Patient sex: M
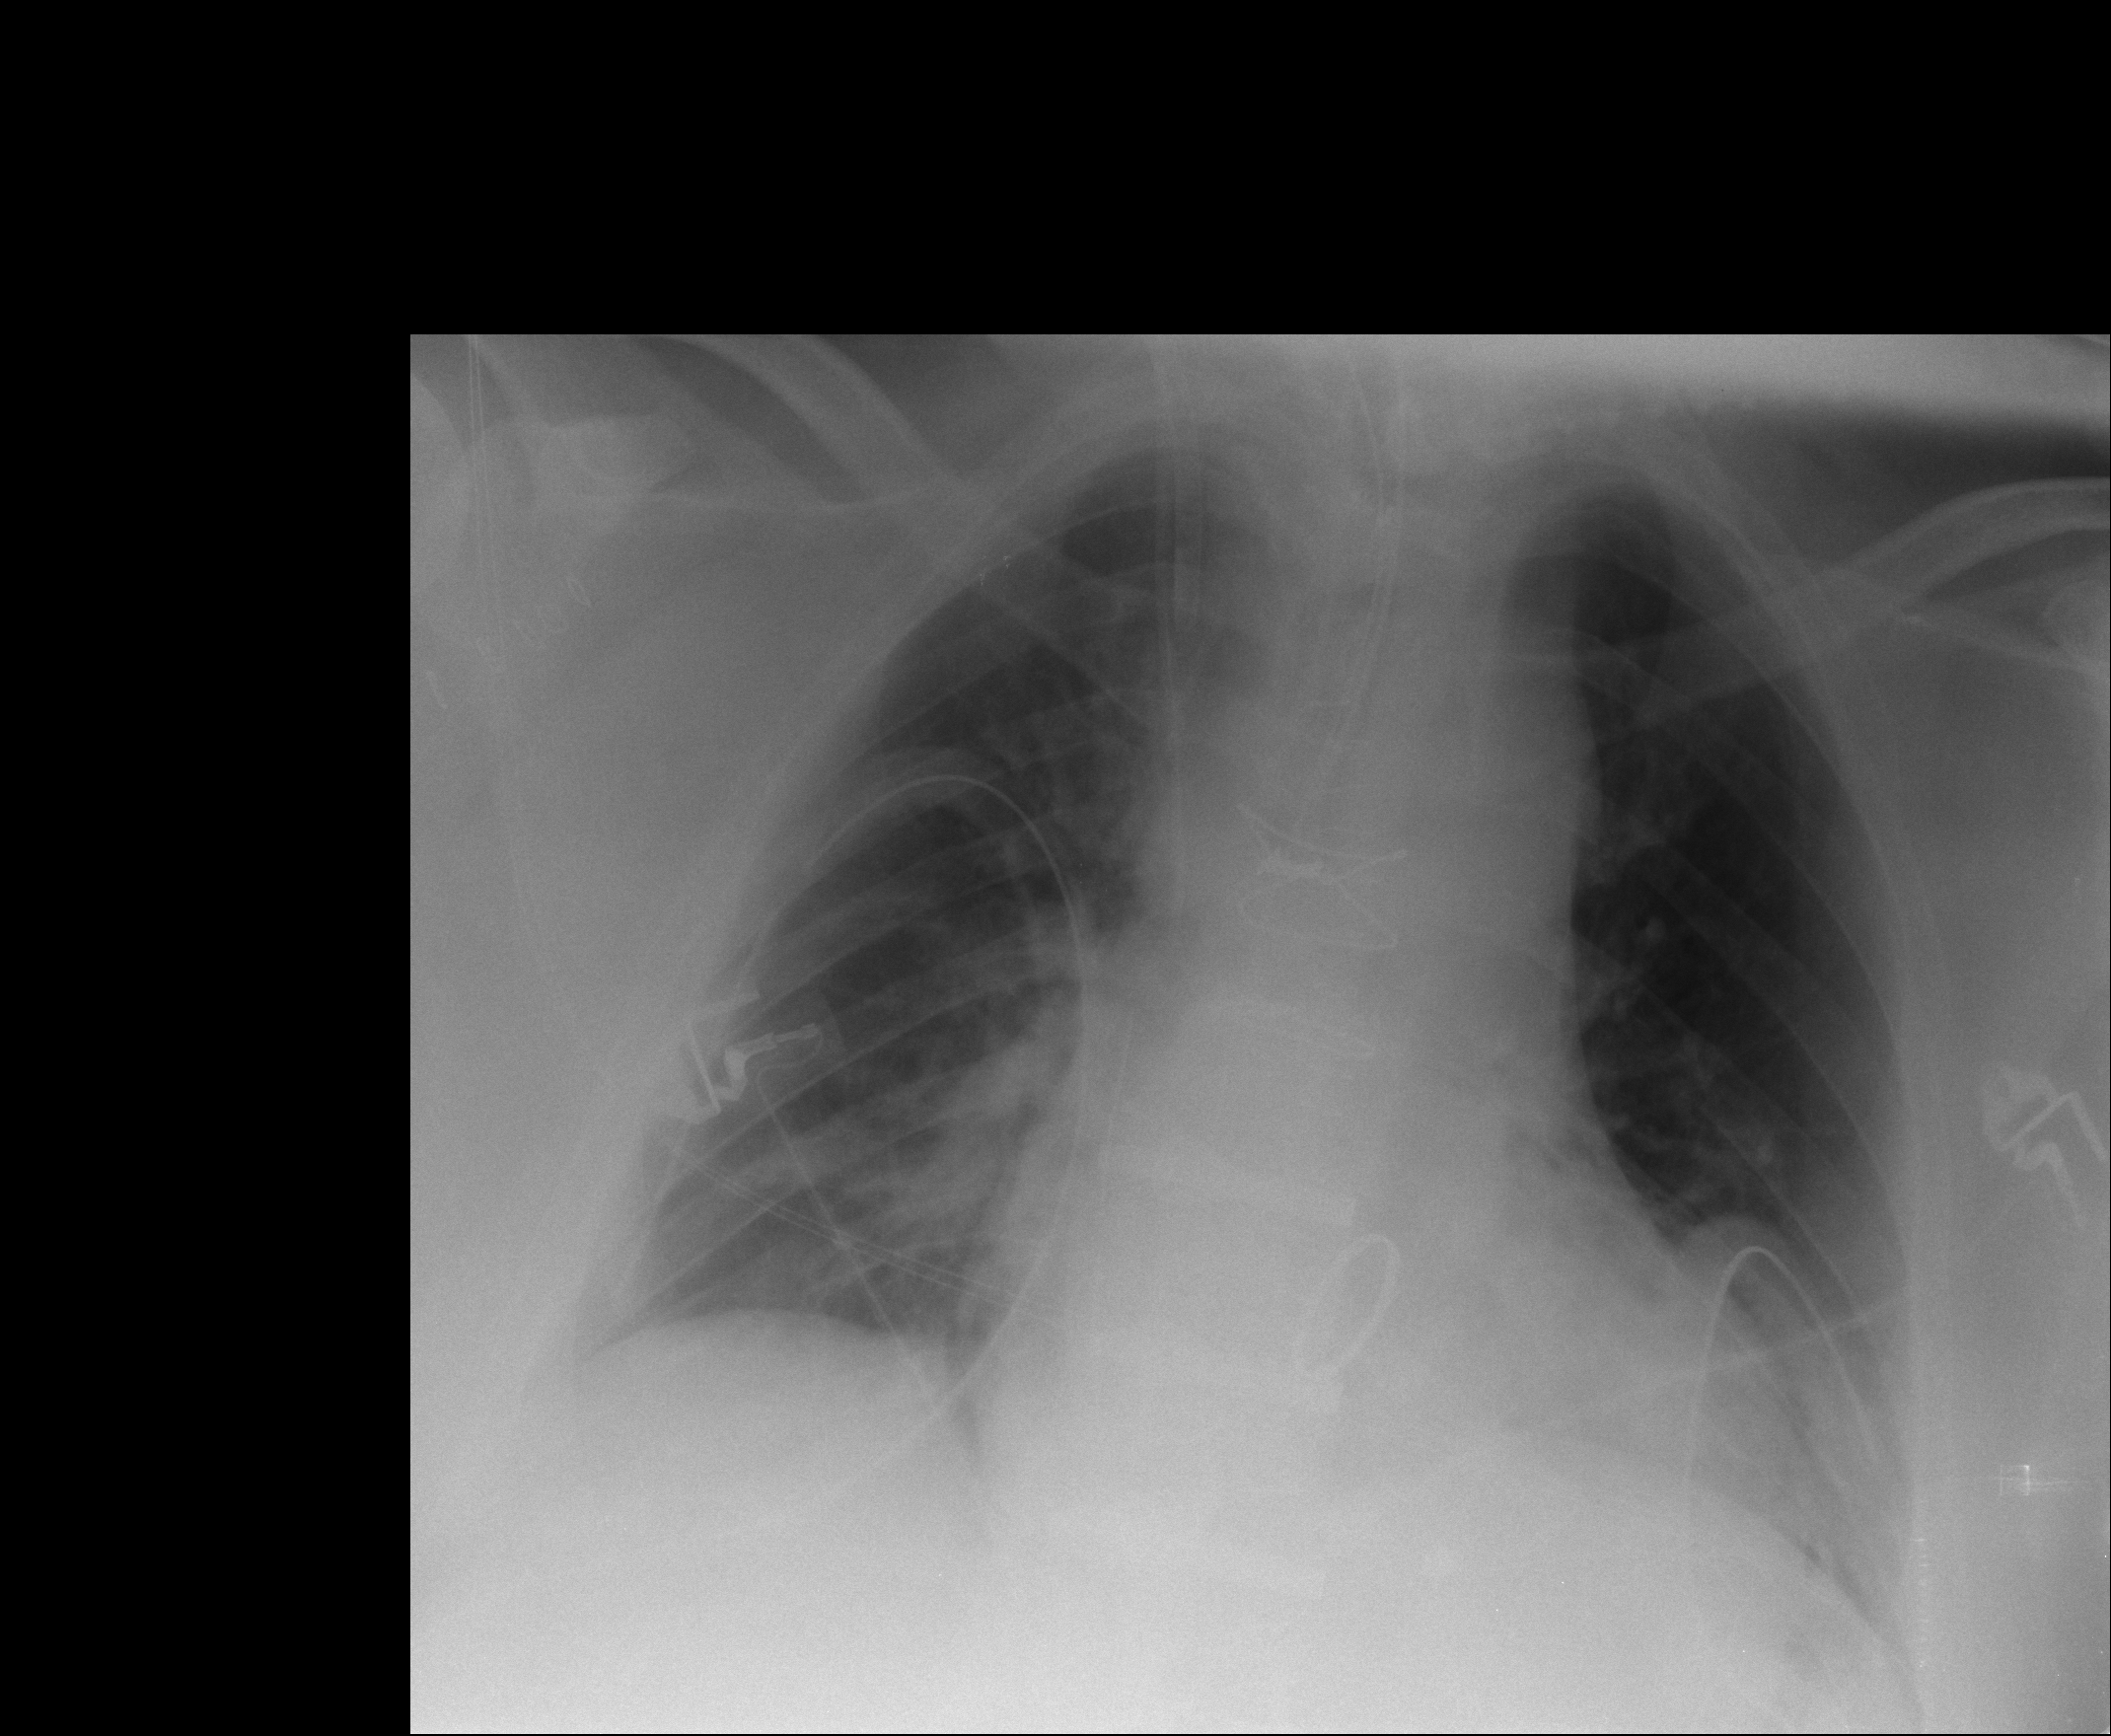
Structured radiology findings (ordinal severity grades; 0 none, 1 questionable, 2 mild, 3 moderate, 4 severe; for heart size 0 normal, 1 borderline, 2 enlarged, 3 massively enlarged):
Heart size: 2
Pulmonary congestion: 2
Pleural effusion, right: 1
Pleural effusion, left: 0
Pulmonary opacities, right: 0
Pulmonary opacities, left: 0
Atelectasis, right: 2
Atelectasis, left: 2